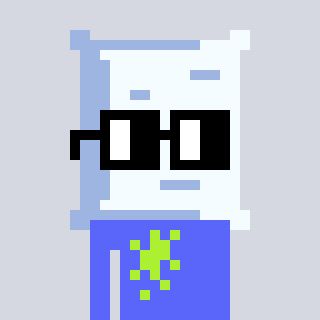
a pixel art character with square black glasses, a pillow-shaped head and a purple-colored body on a cool background